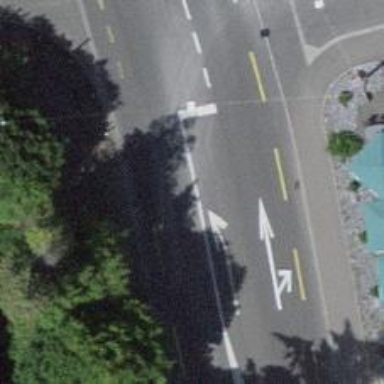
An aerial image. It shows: Primary highway with cycle lane on both sides.